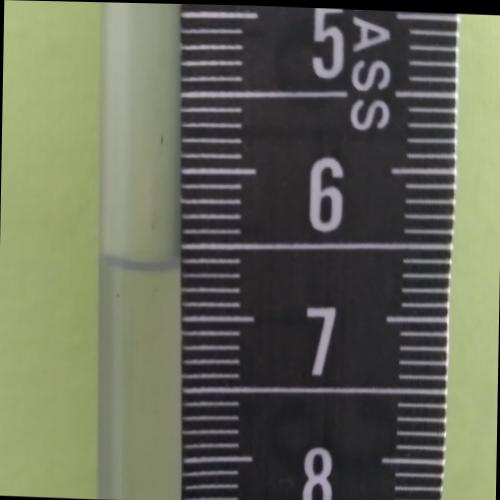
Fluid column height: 6.6 cm